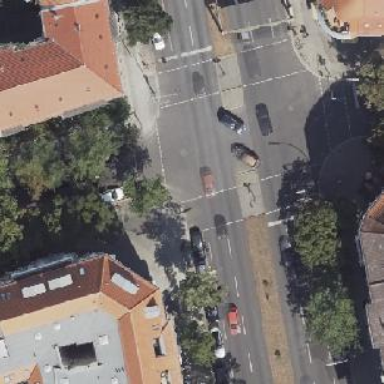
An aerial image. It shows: Road crossing with traffic signals.